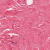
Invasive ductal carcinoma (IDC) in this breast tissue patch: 0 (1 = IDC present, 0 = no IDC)